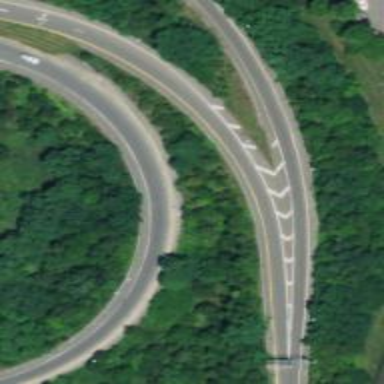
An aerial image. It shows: Trunk link highway.